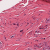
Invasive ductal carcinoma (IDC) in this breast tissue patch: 1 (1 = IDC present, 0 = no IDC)